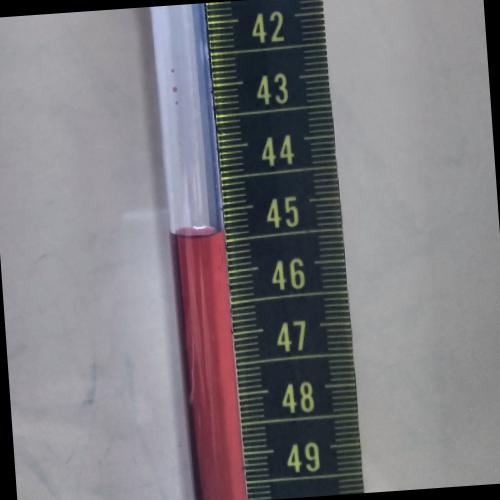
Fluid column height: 45.3 cm